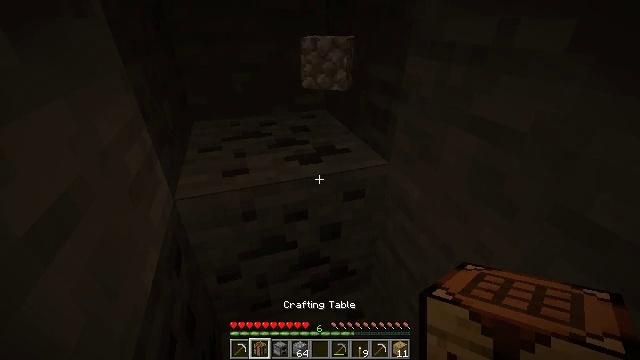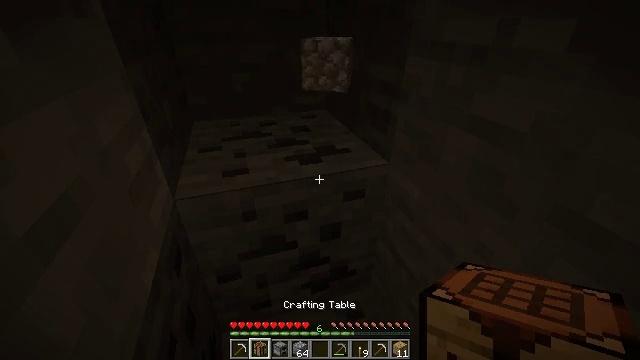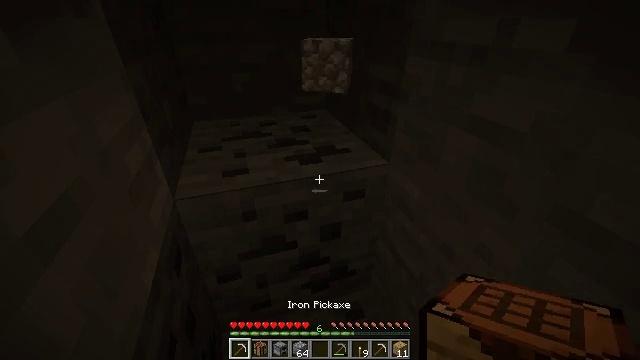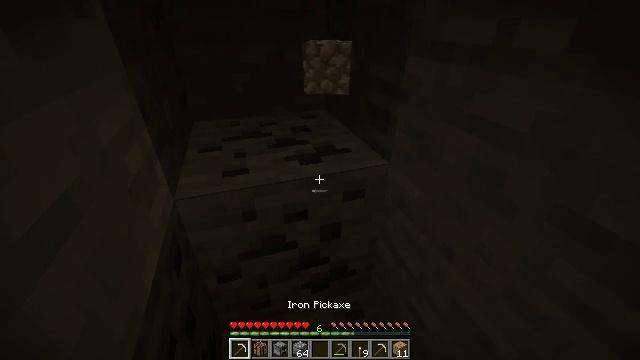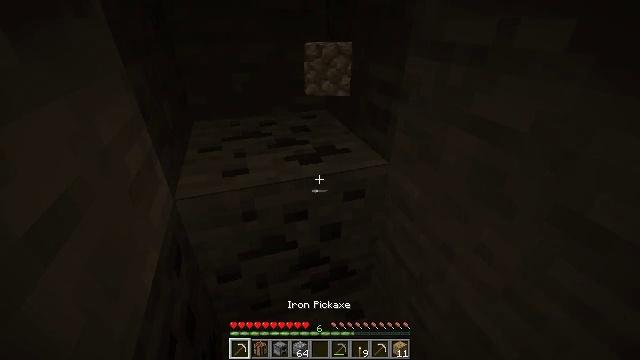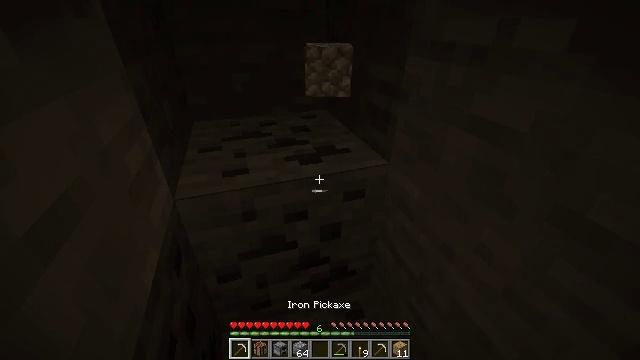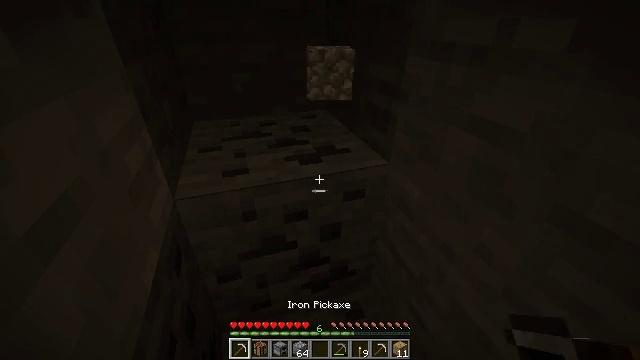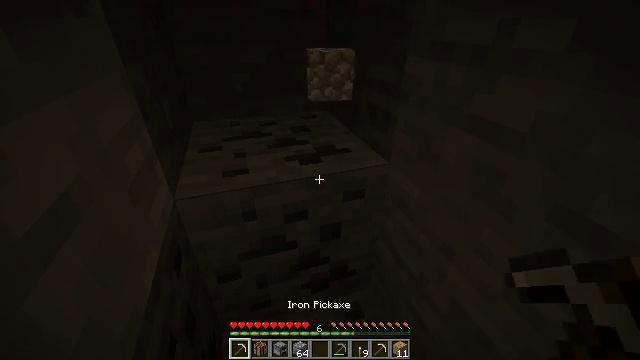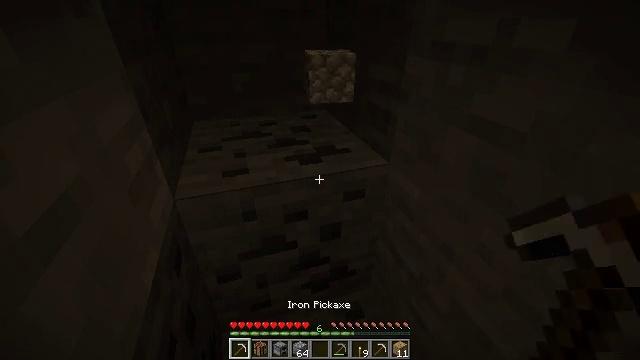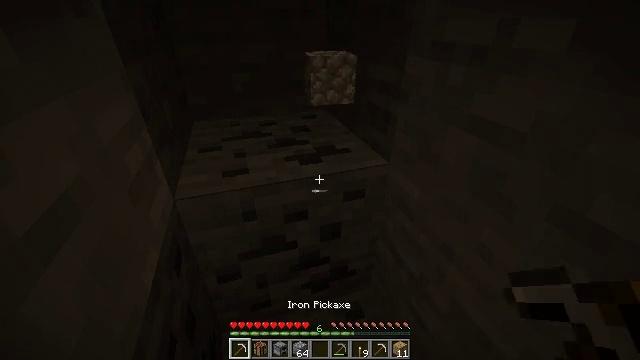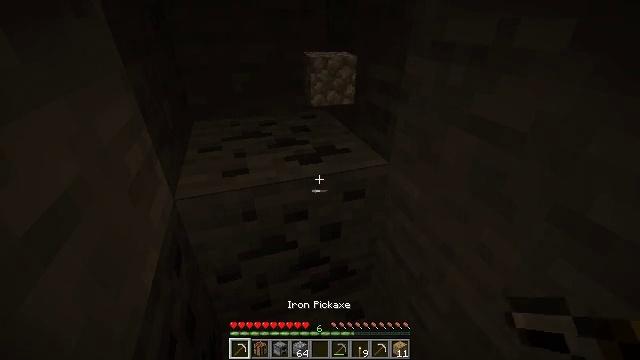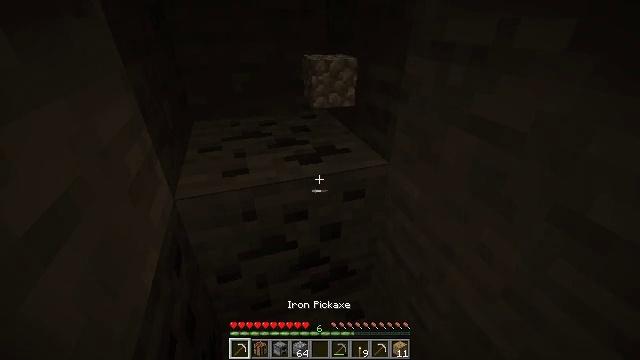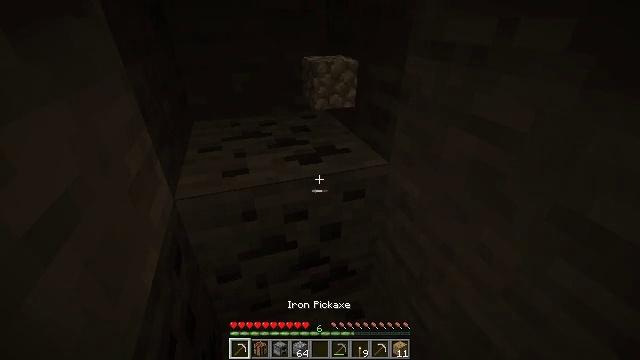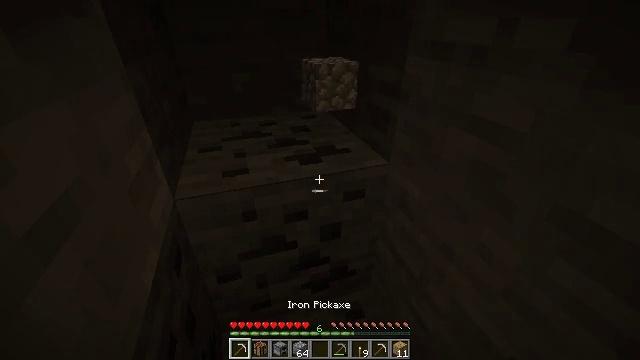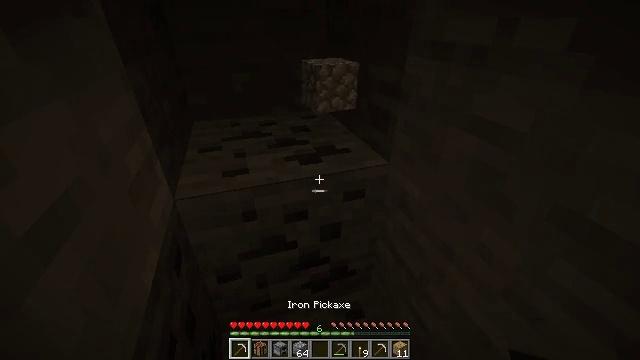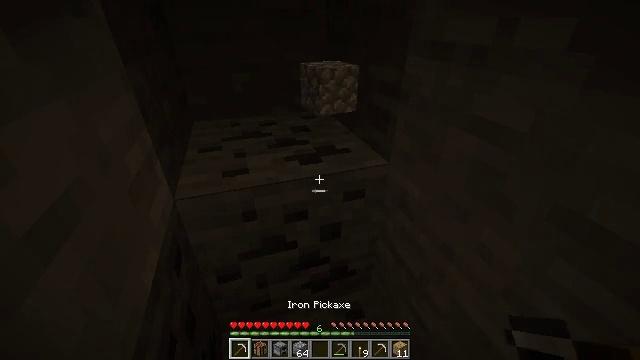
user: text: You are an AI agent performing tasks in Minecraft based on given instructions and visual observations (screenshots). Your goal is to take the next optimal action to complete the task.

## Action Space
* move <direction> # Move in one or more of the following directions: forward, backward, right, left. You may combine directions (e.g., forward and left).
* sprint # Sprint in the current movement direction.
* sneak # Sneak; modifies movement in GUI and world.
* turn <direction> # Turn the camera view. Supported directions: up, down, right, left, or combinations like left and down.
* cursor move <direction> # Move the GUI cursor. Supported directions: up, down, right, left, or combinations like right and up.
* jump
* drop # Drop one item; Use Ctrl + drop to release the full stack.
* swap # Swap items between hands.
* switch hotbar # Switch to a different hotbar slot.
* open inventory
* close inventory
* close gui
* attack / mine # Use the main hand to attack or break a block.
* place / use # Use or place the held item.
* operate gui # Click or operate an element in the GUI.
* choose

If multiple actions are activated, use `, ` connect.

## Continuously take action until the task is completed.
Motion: motion action
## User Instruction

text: Mine the diamond ore underground.
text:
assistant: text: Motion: no_op
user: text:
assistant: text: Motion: no_op
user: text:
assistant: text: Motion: no_op
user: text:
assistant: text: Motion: no_op
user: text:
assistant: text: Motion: no_op
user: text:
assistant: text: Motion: no_op
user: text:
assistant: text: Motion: no_op
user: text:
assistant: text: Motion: no_op
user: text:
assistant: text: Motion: no_op
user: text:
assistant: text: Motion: no_op
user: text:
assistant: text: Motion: no_op
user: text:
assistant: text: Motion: no_op
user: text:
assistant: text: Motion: no_op
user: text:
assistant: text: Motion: no_op
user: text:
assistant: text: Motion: no_op
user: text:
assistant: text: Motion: no_op
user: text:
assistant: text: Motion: turn right and down
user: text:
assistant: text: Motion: turn right and down
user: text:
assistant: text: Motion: turn right and down
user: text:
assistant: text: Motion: no_op
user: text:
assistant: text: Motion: move forward
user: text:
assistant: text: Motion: move forward
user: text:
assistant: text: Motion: move forward
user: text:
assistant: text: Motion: turn right and up
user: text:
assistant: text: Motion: turn right and up
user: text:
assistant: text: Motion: turn right and down
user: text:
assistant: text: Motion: turn right
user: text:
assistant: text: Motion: turn right and up
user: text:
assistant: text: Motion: turn right and up
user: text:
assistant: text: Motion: no_op